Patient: sex M, age 57
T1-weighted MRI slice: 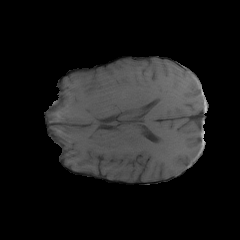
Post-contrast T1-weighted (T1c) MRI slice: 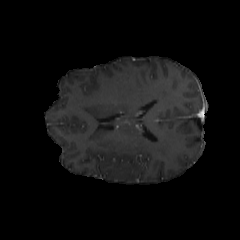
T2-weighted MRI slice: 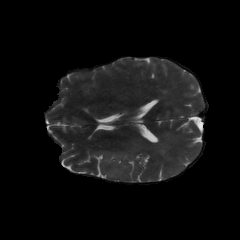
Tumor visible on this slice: yes
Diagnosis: Glioblastoma, IDH-wildtype
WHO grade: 4